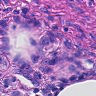
Metastatic tissue present: yes